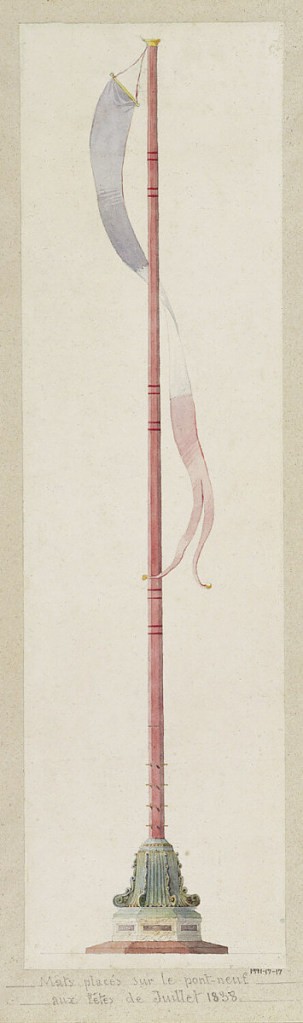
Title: Mâts placés sur le Pont-Neuf aux Fêtes de Juillet 1838 (Flagpole for Pont Neuf, Paris, July Festival 1838)
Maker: Félix Duban, French, 1797 - 1870
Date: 1838
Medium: Brush and watercolor, graphite on cream paper, mounted on beige paper
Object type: Drawing
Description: Design for a red flagpole with crimson banding, terminating at the bottom with a blue-green bell-shaped base, which rests in turn on a red and white marble polygonal base.  The top of the pole is surmounted by a simple gold cap, from which a blue, white and red banner is suspended.